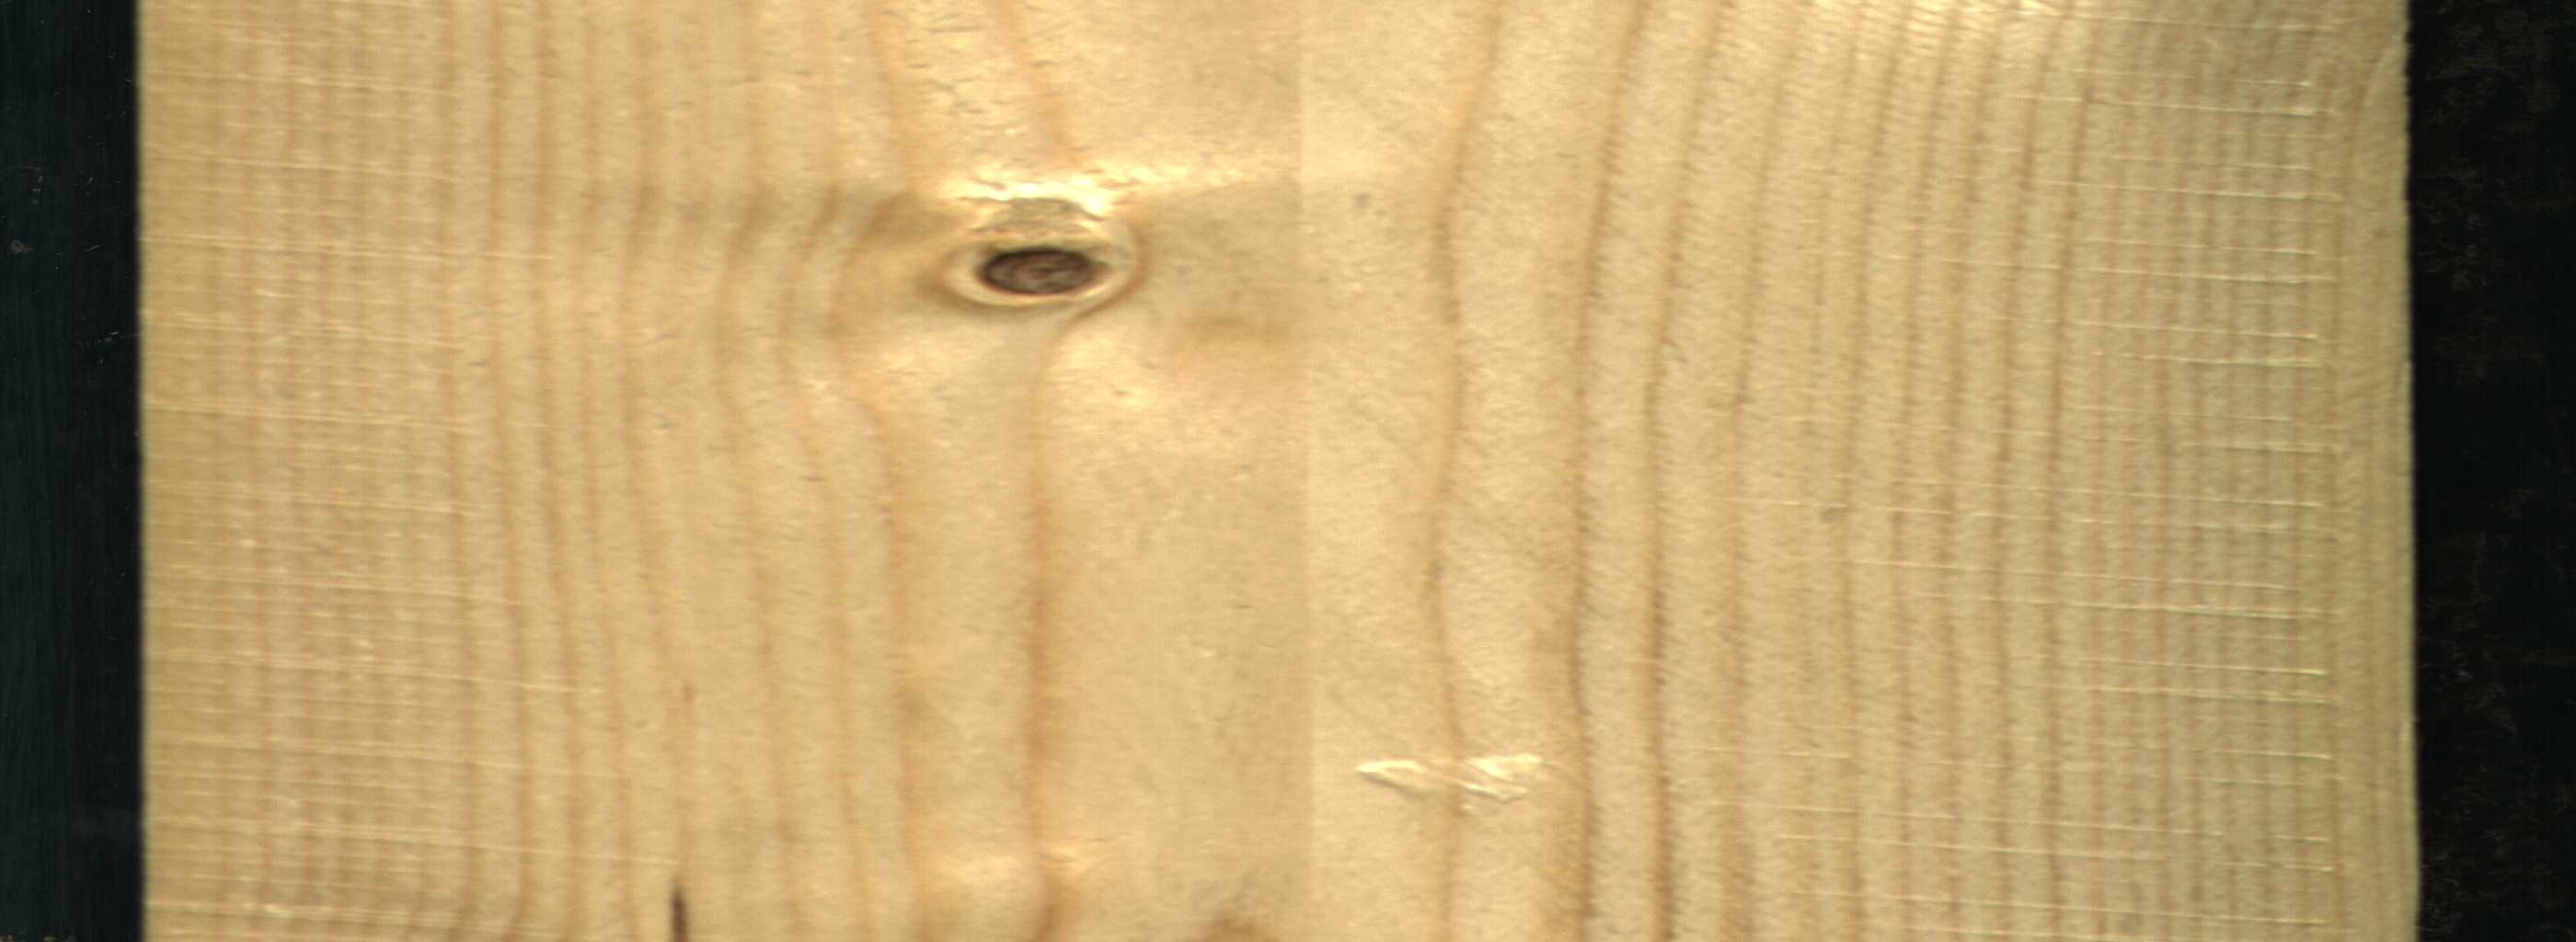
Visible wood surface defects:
Dead_Knot